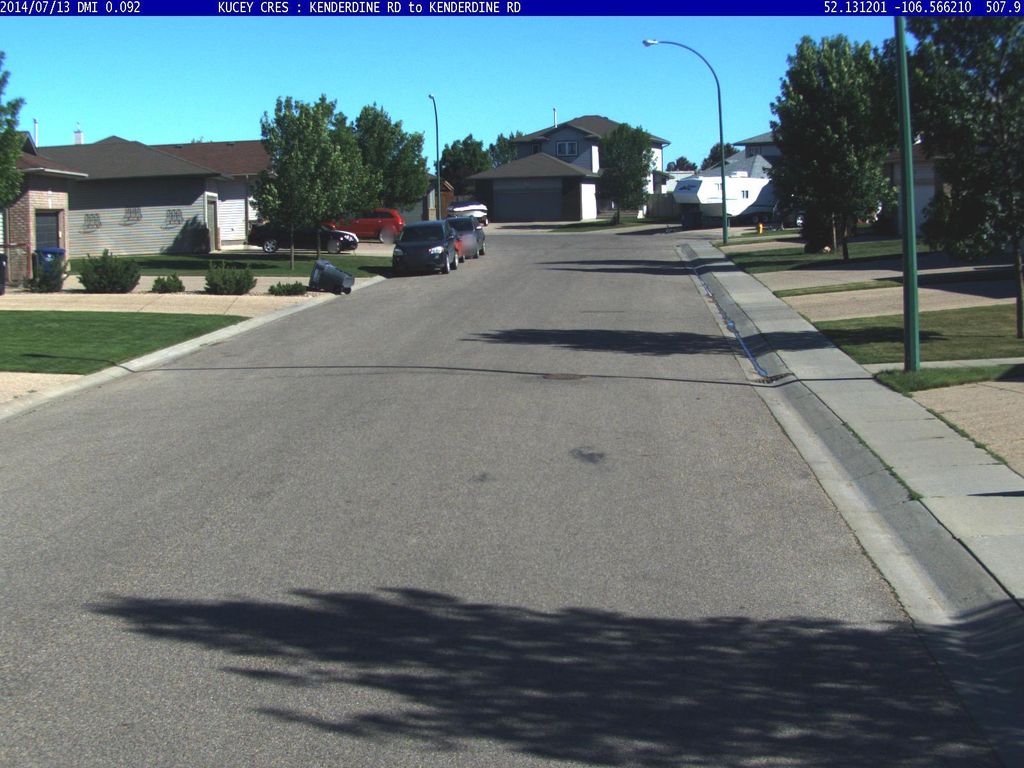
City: saskatoon